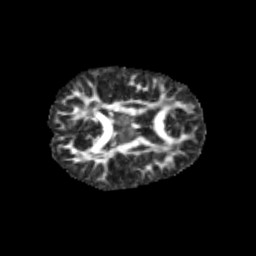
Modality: FA
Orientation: axial
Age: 10
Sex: male
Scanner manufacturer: siemens
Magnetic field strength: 3 T
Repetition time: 3.8 s
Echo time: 0.07 s